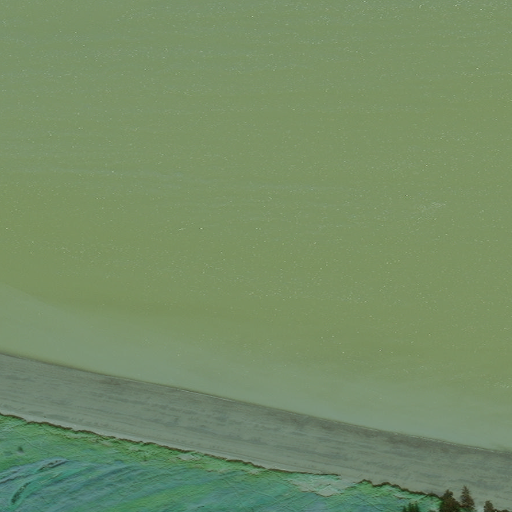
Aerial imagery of cape in Alaska named Camp Point containing only unknown